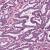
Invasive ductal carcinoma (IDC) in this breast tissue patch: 1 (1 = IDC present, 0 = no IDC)